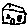
Label: house